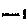
Label: zigzag